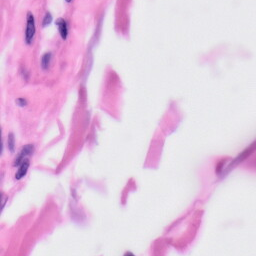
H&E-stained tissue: Skin